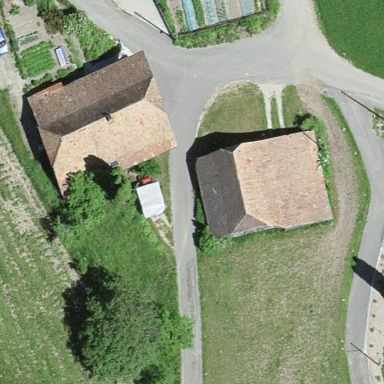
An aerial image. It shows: Barn.